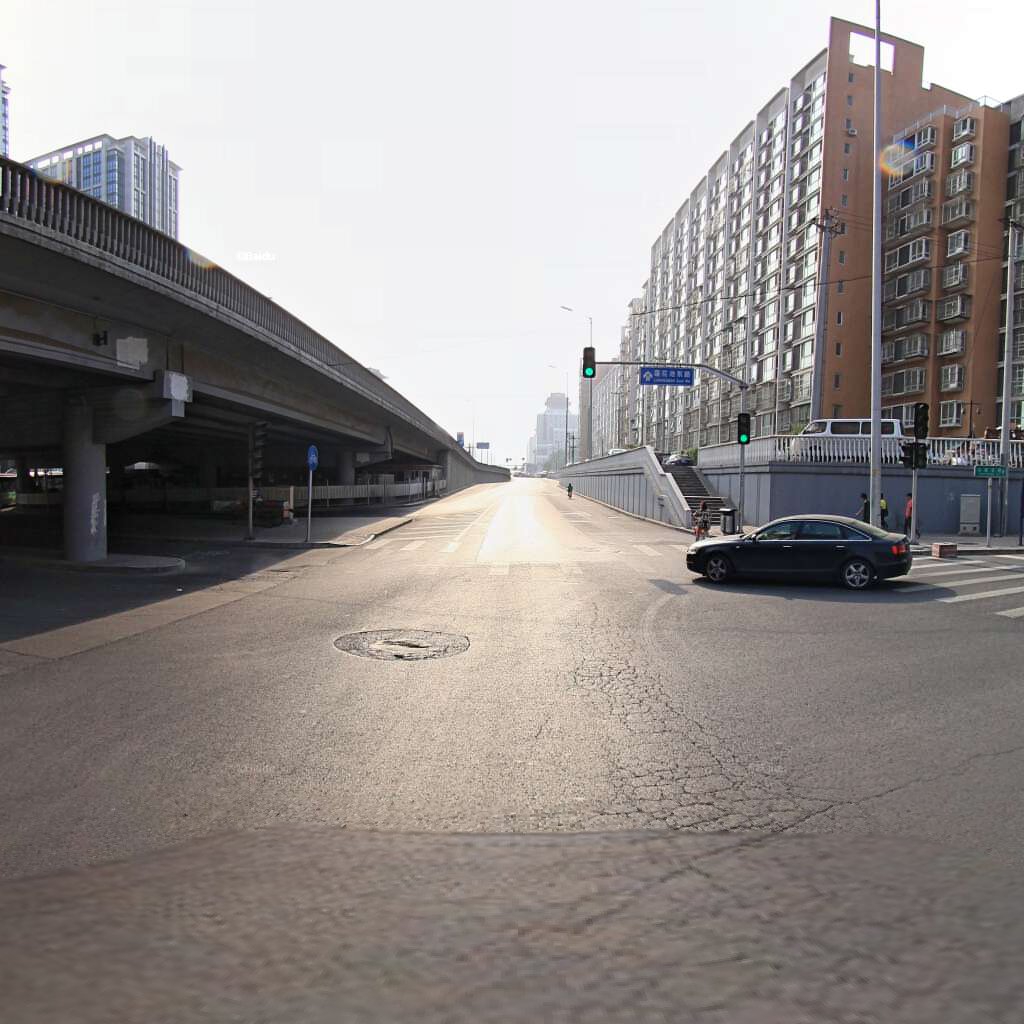
Region: Haidian
Road damage annotations: alligator crack, manhole cover, longitudinal crack, transverse crack, transverse crack